【题型】选择题　【知识点】平面几何　【难度】easy
在边长相等的小正方形组成的网格中，点$A$，$B$，$C$都在格点上，那么$\sin\angle ACB$的值为（ ）

A. $\frac{\sqrt{5}}{2}$ \quad B. $\frac{\sqrt{5}}{5}$ \quad C. $\frac{2\sqrt{5}}{5}$ \quad D. $\frac{1}{3}$
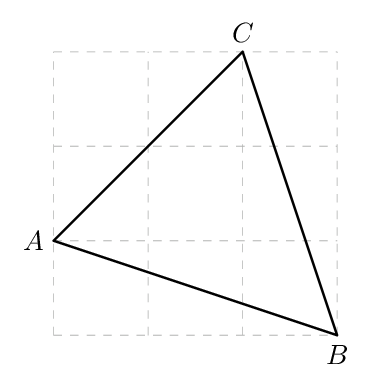
【解答】
【答案】C

【分析】
本题考查解直角三角形，过点$B$作$AC$的垂线构造出直角三角形及熟知正弦的定义是解题的关键，也考查了等腰三角形的三线合一性质。

【详解】
解：过点$B$作$AC$的垂线，垂足为$M$，设小正方形的边长为$a$，

$\because$ 在边长相等的小正方形组成的网格中，点$A$，$B$，$C$都在格点上，
$\therefore AB = \sqrt{a^2 + (3a)^2} = \sqrt{10}a$，$BC = \sqrt{a^2 + (3a)^2} = \sqrt{10}a$，$AC = \sqrt{(2a)^2 + (2a)^2} = 2\sqrt{2}a$，
$\therefore AB = BC$，

$\because BM \perp AC$，
$\therefore$ 点$M$是$AC$的中点，
$\therefore CM = \frac{1}{2}AC = \frac{1}{2} \times 2\sqrt{2}a = \sqrt{2}a$，

在$\text{Rt} \triangle BCM$中，$BM = \sqrt{BC^2 - CM^2} = \sqrt{(\sqrt{10}a)^2 - (\sqrt{2}a)^2} = 2\sqrt{2}a$，

$\therefore \sin\angle ACB = \frac{BM}{BC} = \frac{2\sqrt{2}a}{\sqrt{10}a} = \frac{2\sqrt{5}}{5}$，

$\therefore \sin\angle ACB$的值为$\frac{2\sqrt{5}}{5}$。

故选：C.

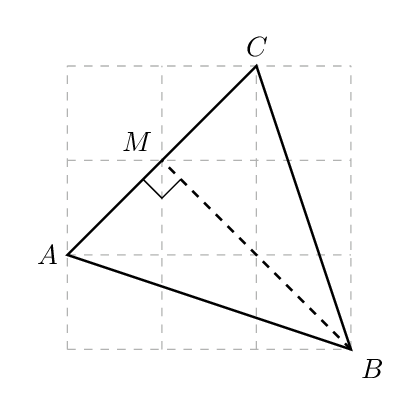